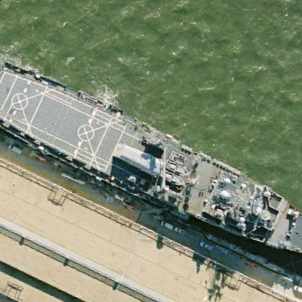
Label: combat